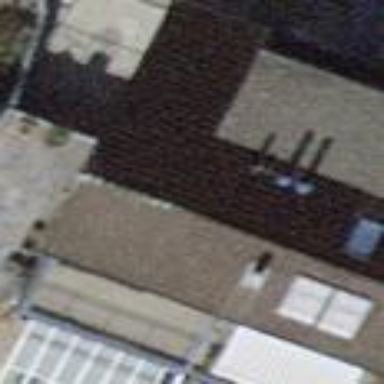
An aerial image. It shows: Terrace building.